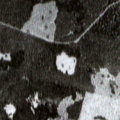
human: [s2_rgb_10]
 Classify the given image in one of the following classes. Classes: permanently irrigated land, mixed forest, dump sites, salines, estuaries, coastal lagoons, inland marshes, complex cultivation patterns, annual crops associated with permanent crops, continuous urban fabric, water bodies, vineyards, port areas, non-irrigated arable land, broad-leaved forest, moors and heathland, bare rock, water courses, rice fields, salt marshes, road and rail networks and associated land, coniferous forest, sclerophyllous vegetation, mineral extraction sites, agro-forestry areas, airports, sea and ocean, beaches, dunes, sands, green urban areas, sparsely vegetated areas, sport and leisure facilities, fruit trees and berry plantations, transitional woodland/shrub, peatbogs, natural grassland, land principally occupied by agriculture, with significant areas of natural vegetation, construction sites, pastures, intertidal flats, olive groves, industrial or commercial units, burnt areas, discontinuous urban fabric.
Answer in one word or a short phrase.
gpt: coniferous forest, mixed forest, transitional woodland/shrub